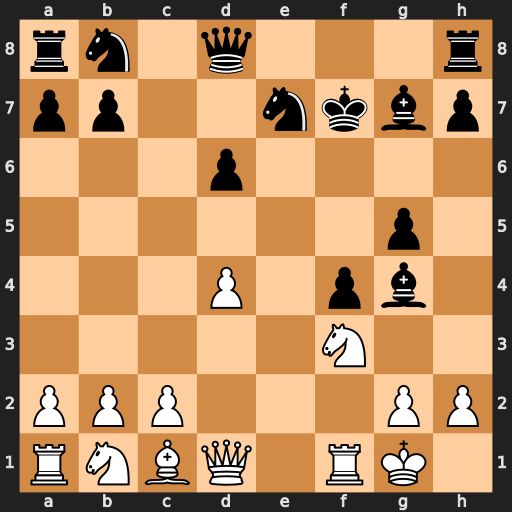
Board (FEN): rn1q3r/pp2nkbp/3p4/6p1/3P1pb1/5N2/PPP3PP/RNBQ1RK1
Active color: w
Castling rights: -
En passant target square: -
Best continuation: Nxg5+ Kg8 Qxg4